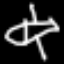
Label: airplane